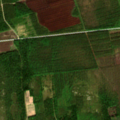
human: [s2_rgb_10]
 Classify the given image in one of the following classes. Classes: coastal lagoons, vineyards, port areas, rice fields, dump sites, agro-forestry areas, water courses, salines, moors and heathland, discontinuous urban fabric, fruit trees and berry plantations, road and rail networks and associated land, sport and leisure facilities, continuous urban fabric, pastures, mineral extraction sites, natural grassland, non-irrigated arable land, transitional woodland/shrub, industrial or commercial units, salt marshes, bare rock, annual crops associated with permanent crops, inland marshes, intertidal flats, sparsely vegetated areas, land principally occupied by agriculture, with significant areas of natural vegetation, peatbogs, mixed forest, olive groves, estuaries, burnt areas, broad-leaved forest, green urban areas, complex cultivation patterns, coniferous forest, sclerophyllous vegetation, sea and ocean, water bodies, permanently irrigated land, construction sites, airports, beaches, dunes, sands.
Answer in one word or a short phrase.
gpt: non-irrigated arable land, coniferous forest, mixed forest, transitional woodland/shrub, peatbogs